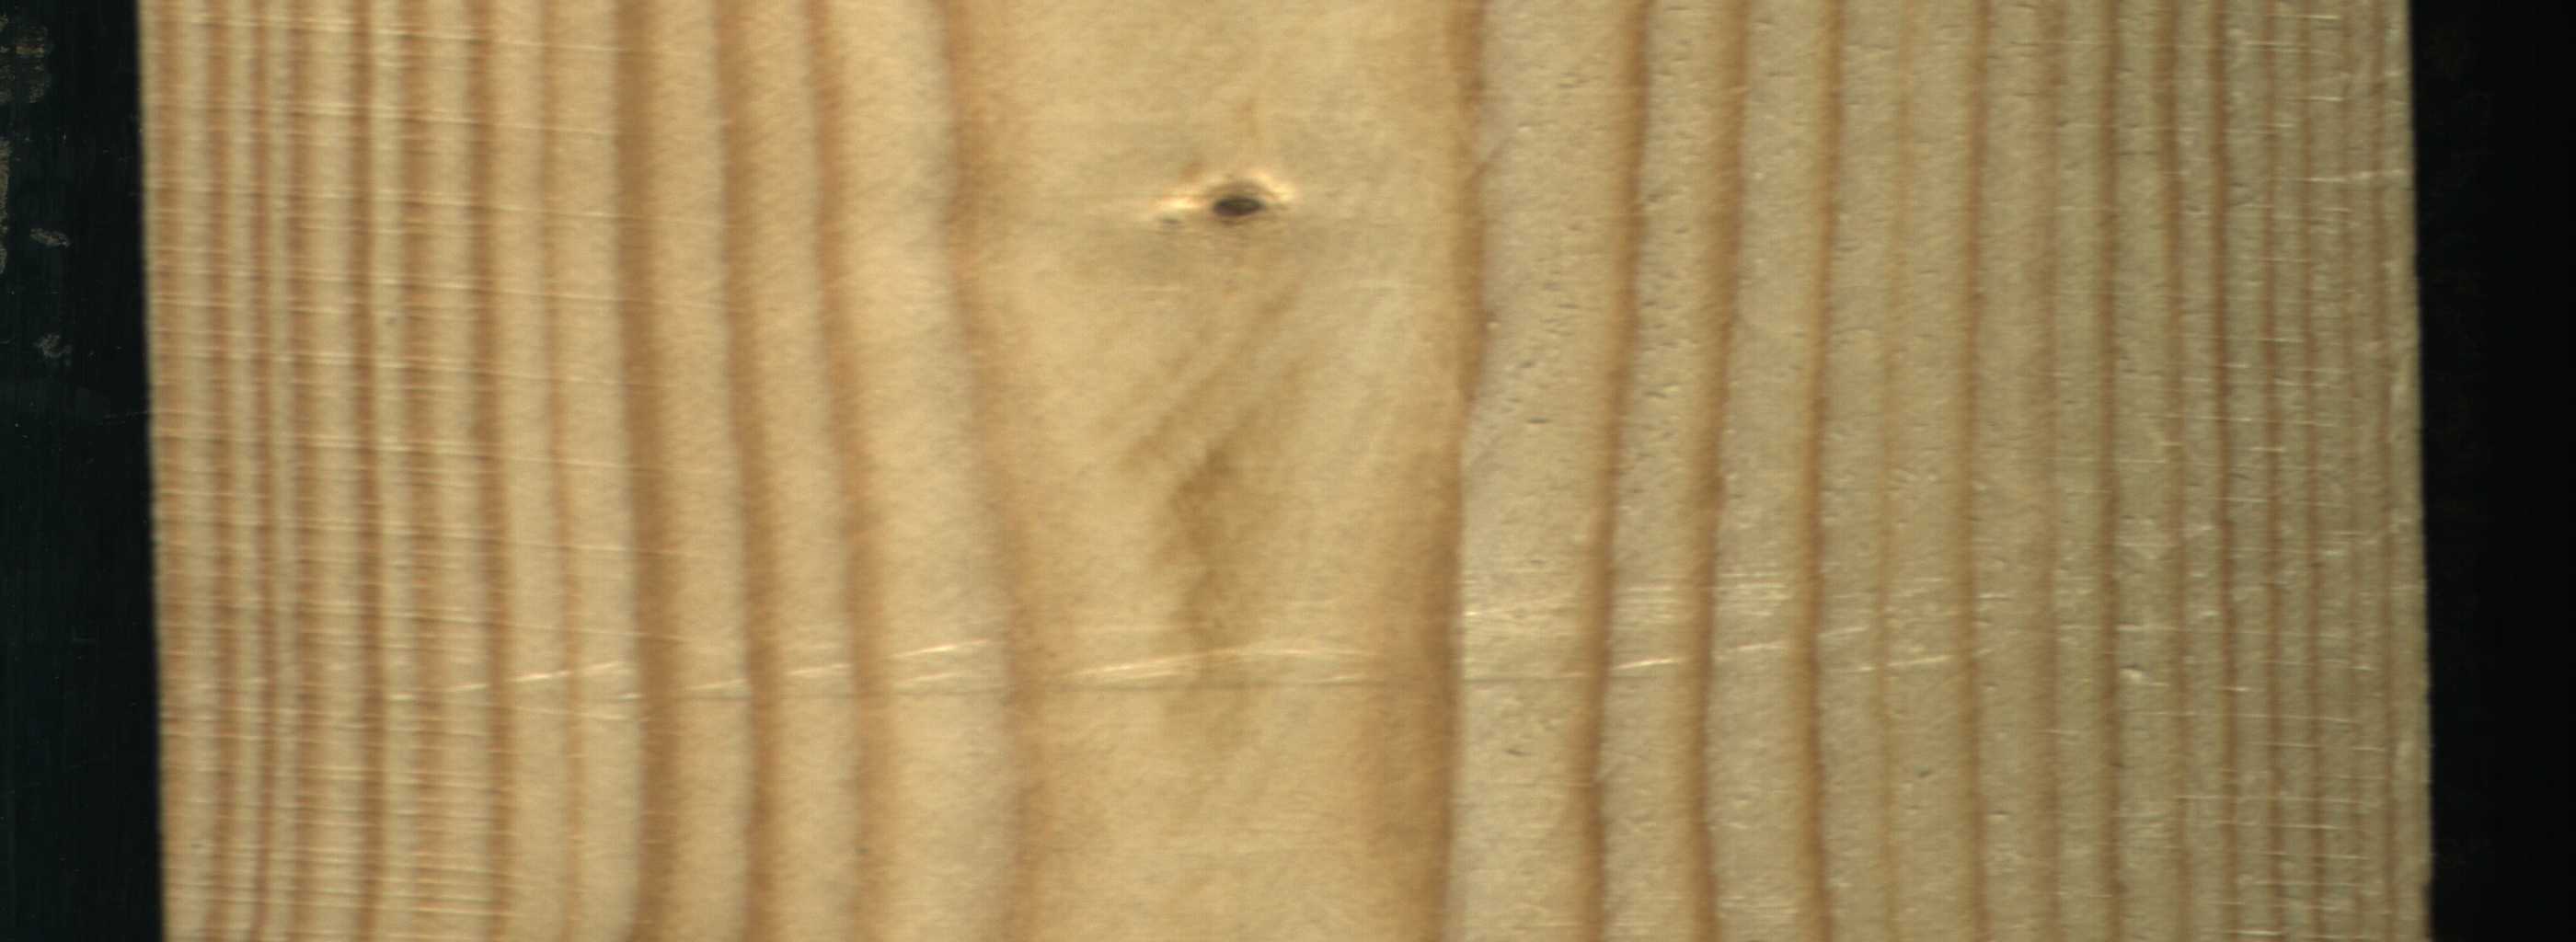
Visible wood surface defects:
Live_Knot